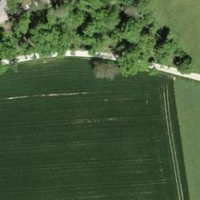
EUNIS habitat code: 52
Species observed at this site:
Acer campestre